Current action and preconditions to check: path_clear

Your task: For each precondition in the list above, predict whether it will hold at this action.

Consider the current scene as observed from the mobile robot's camera, and analyze the predicted future states of all dynamic agents (e.g., people, animals, vehicles, or any moving entities) within the NEXT SECOND.

IMPORTANT: Only answer "very likely" if you are absolutely certain—based on strong, clear evidence—that a dynamic agent will violate the precondition in the predicted future state. Do NOT answer "very likely" for unlikely, ambiguous, or low-probability risks.

Ask yourself for each precondition: Is there a high probability, with clear and convincing evidence, that the predicted future states of any dynamic agent will interfere with the predicted future state of the currently executing action within the NEXT SECOND, causing that precondition to fail?

Assess the risk level based on these predictions. Use "likely" or "very likely" if motions create a clear risk of interference.

Use "neutral" or "improbable" if agents are nearby but their predicted paths are clearly diverging or non-conflicting.

Failure Risk Categories: "very improbable", "improbable", "neutral", "likely", "very likely"

Answer Format: Output ONLY the probability_of_failure value from these categories: "very improbable", "improbable", "neutral", "likely", "very likely"

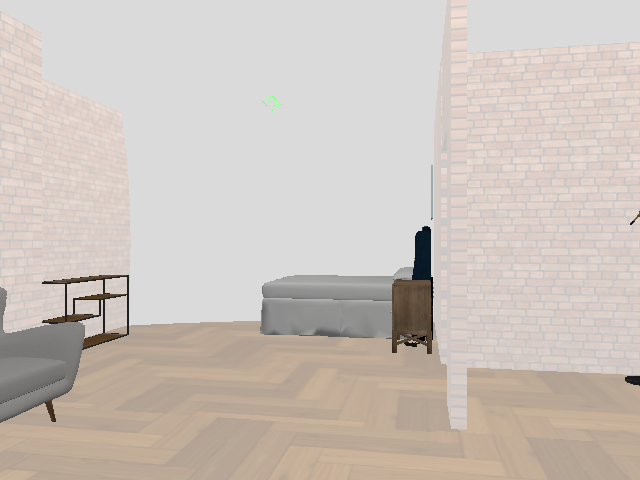

Answer: very improbable